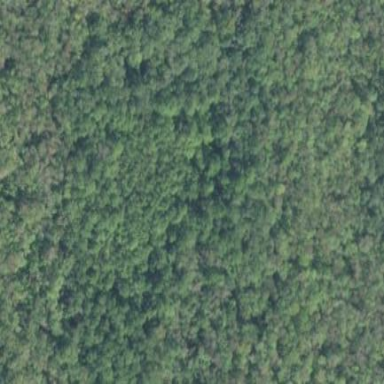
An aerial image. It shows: Mixed woodland with various types of leaves.